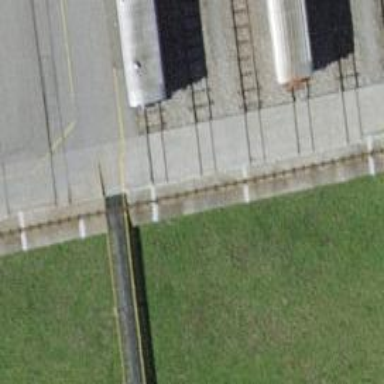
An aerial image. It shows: Railway crossing.